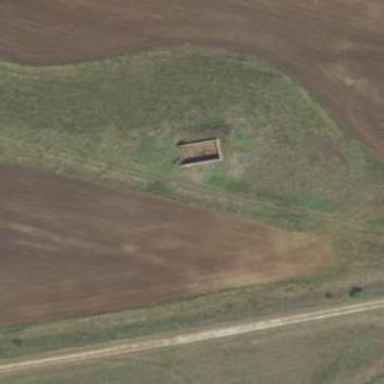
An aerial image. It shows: Military bunker for protection and defense.